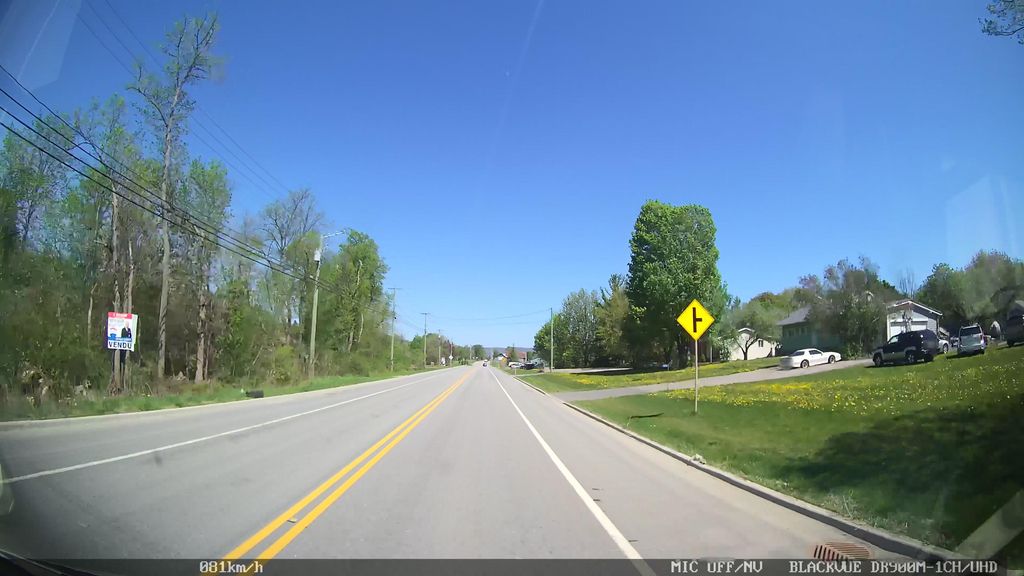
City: ottawa-gatineau